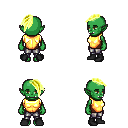
a pixel art fantasy rpg character, female body template, orc, green skin, gold chest armor, metal pants, gold long mohawk hairstyle, black shoes, four views (front, back, left, right), 2x2 character sprite sheet, small pixel art, hard edges, no anti-aliasing